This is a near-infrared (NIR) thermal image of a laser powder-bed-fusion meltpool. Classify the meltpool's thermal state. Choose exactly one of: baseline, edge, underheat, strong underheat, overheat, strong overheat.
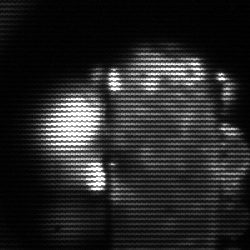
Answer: strong underheat